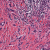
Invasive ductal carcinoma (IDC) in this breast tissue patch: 0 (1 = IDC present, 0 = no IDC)